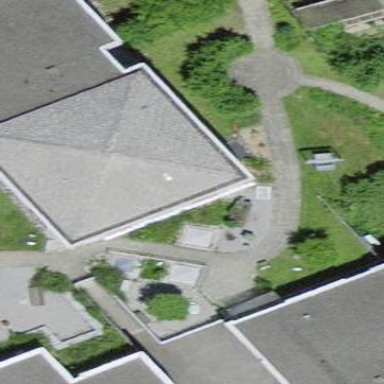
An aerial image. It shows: Building with pyramidal roof. The roof shape is pyramidal.